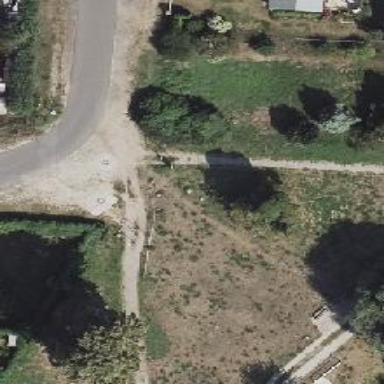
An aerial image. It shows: Footway along the road.